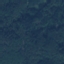
Label: Forest